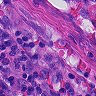
Metastatic tissue present: yes